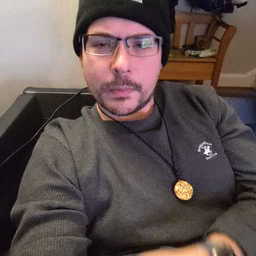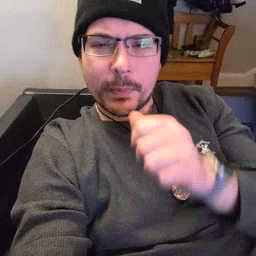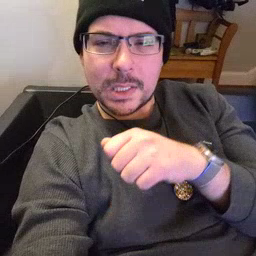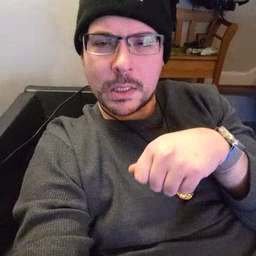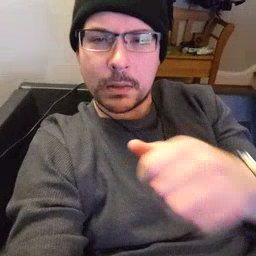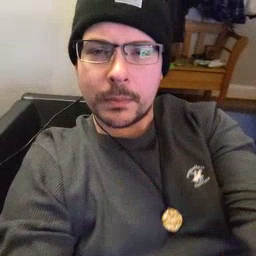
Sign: mitten